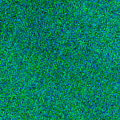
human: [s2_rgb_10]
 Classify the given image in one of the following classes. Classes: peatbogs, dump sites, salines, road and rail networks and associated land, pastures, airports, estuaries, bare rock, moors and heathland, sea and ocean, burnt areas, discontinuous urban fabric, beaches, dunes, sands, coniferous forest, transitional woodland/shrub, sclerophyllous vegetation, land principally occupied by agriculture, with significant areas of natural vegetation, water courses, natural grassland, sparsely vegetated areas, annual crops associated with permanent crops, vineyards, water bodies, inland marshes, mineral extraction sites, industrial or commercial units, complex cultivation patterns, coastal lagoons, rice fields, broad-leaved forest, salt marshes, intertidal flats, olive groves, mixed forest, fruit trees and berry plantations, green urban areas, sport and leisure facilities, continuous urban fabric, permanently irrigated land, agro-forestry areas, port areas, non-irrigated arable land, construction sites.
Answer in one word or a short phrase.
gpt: sea and ocean